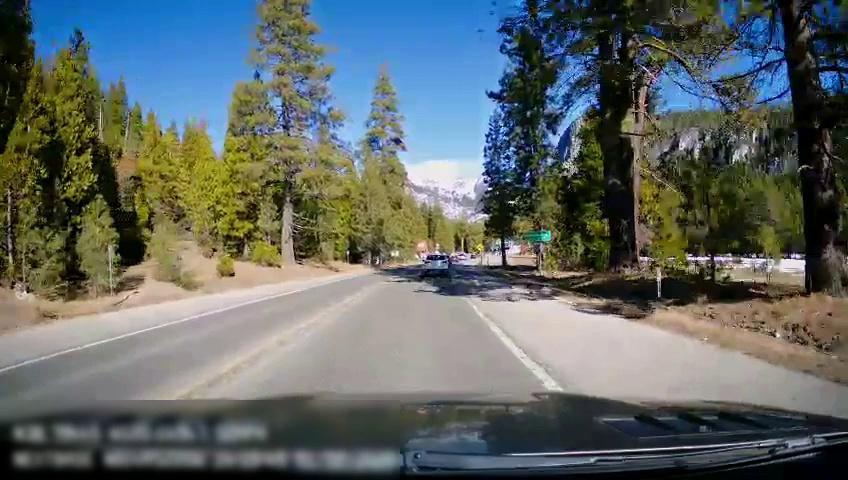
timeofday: Day
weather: Sunny
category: Drivable Space
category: Vehicles | SUV
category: Lanes | Opposite Lane
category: Lanes | Opposite Lane
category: Lanes | Current Lane
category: Traffic | Signs